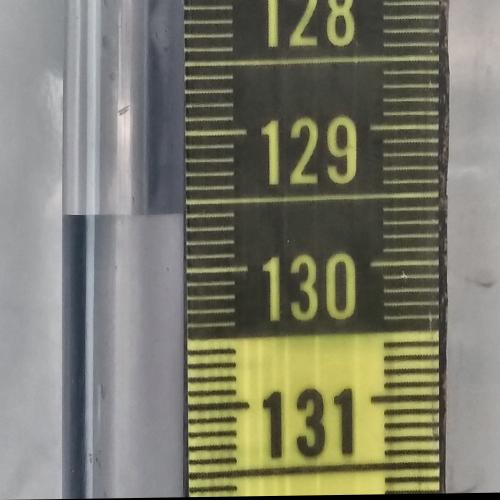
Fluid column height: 129.6 cm